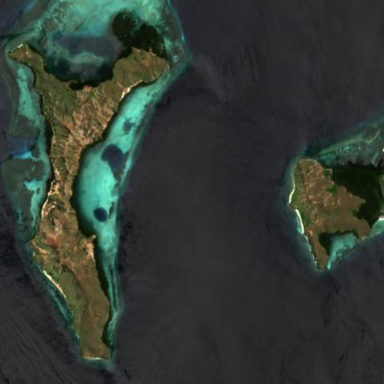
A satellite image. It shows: Island with natural coastline.